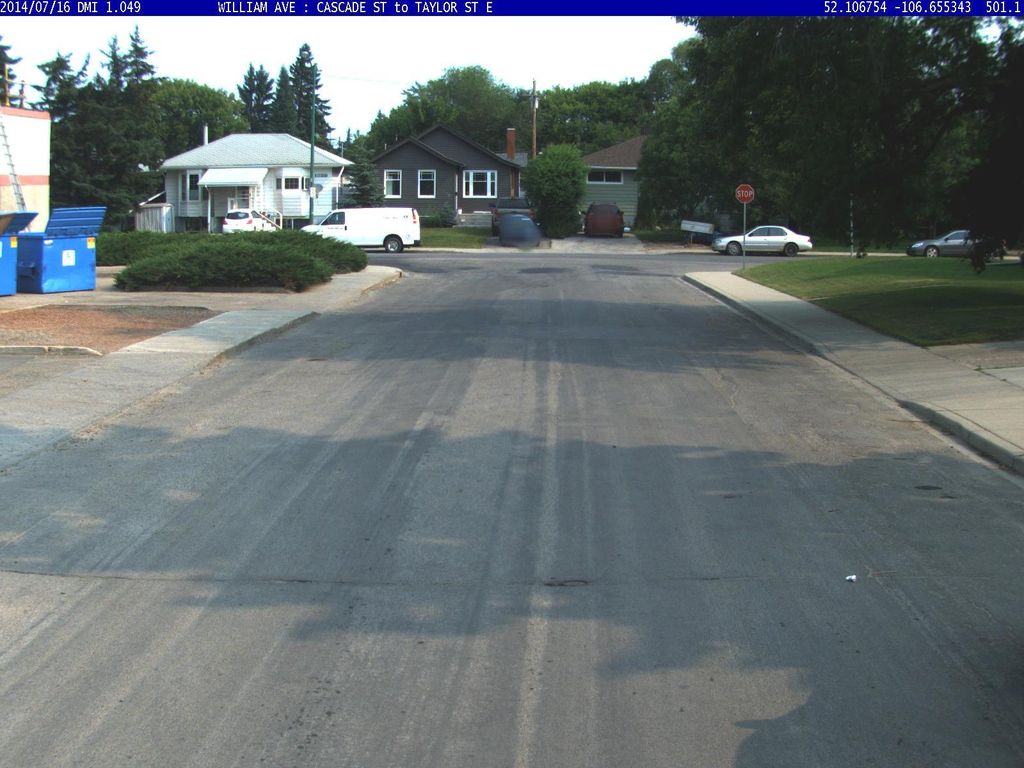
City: saskatoon